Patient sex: M
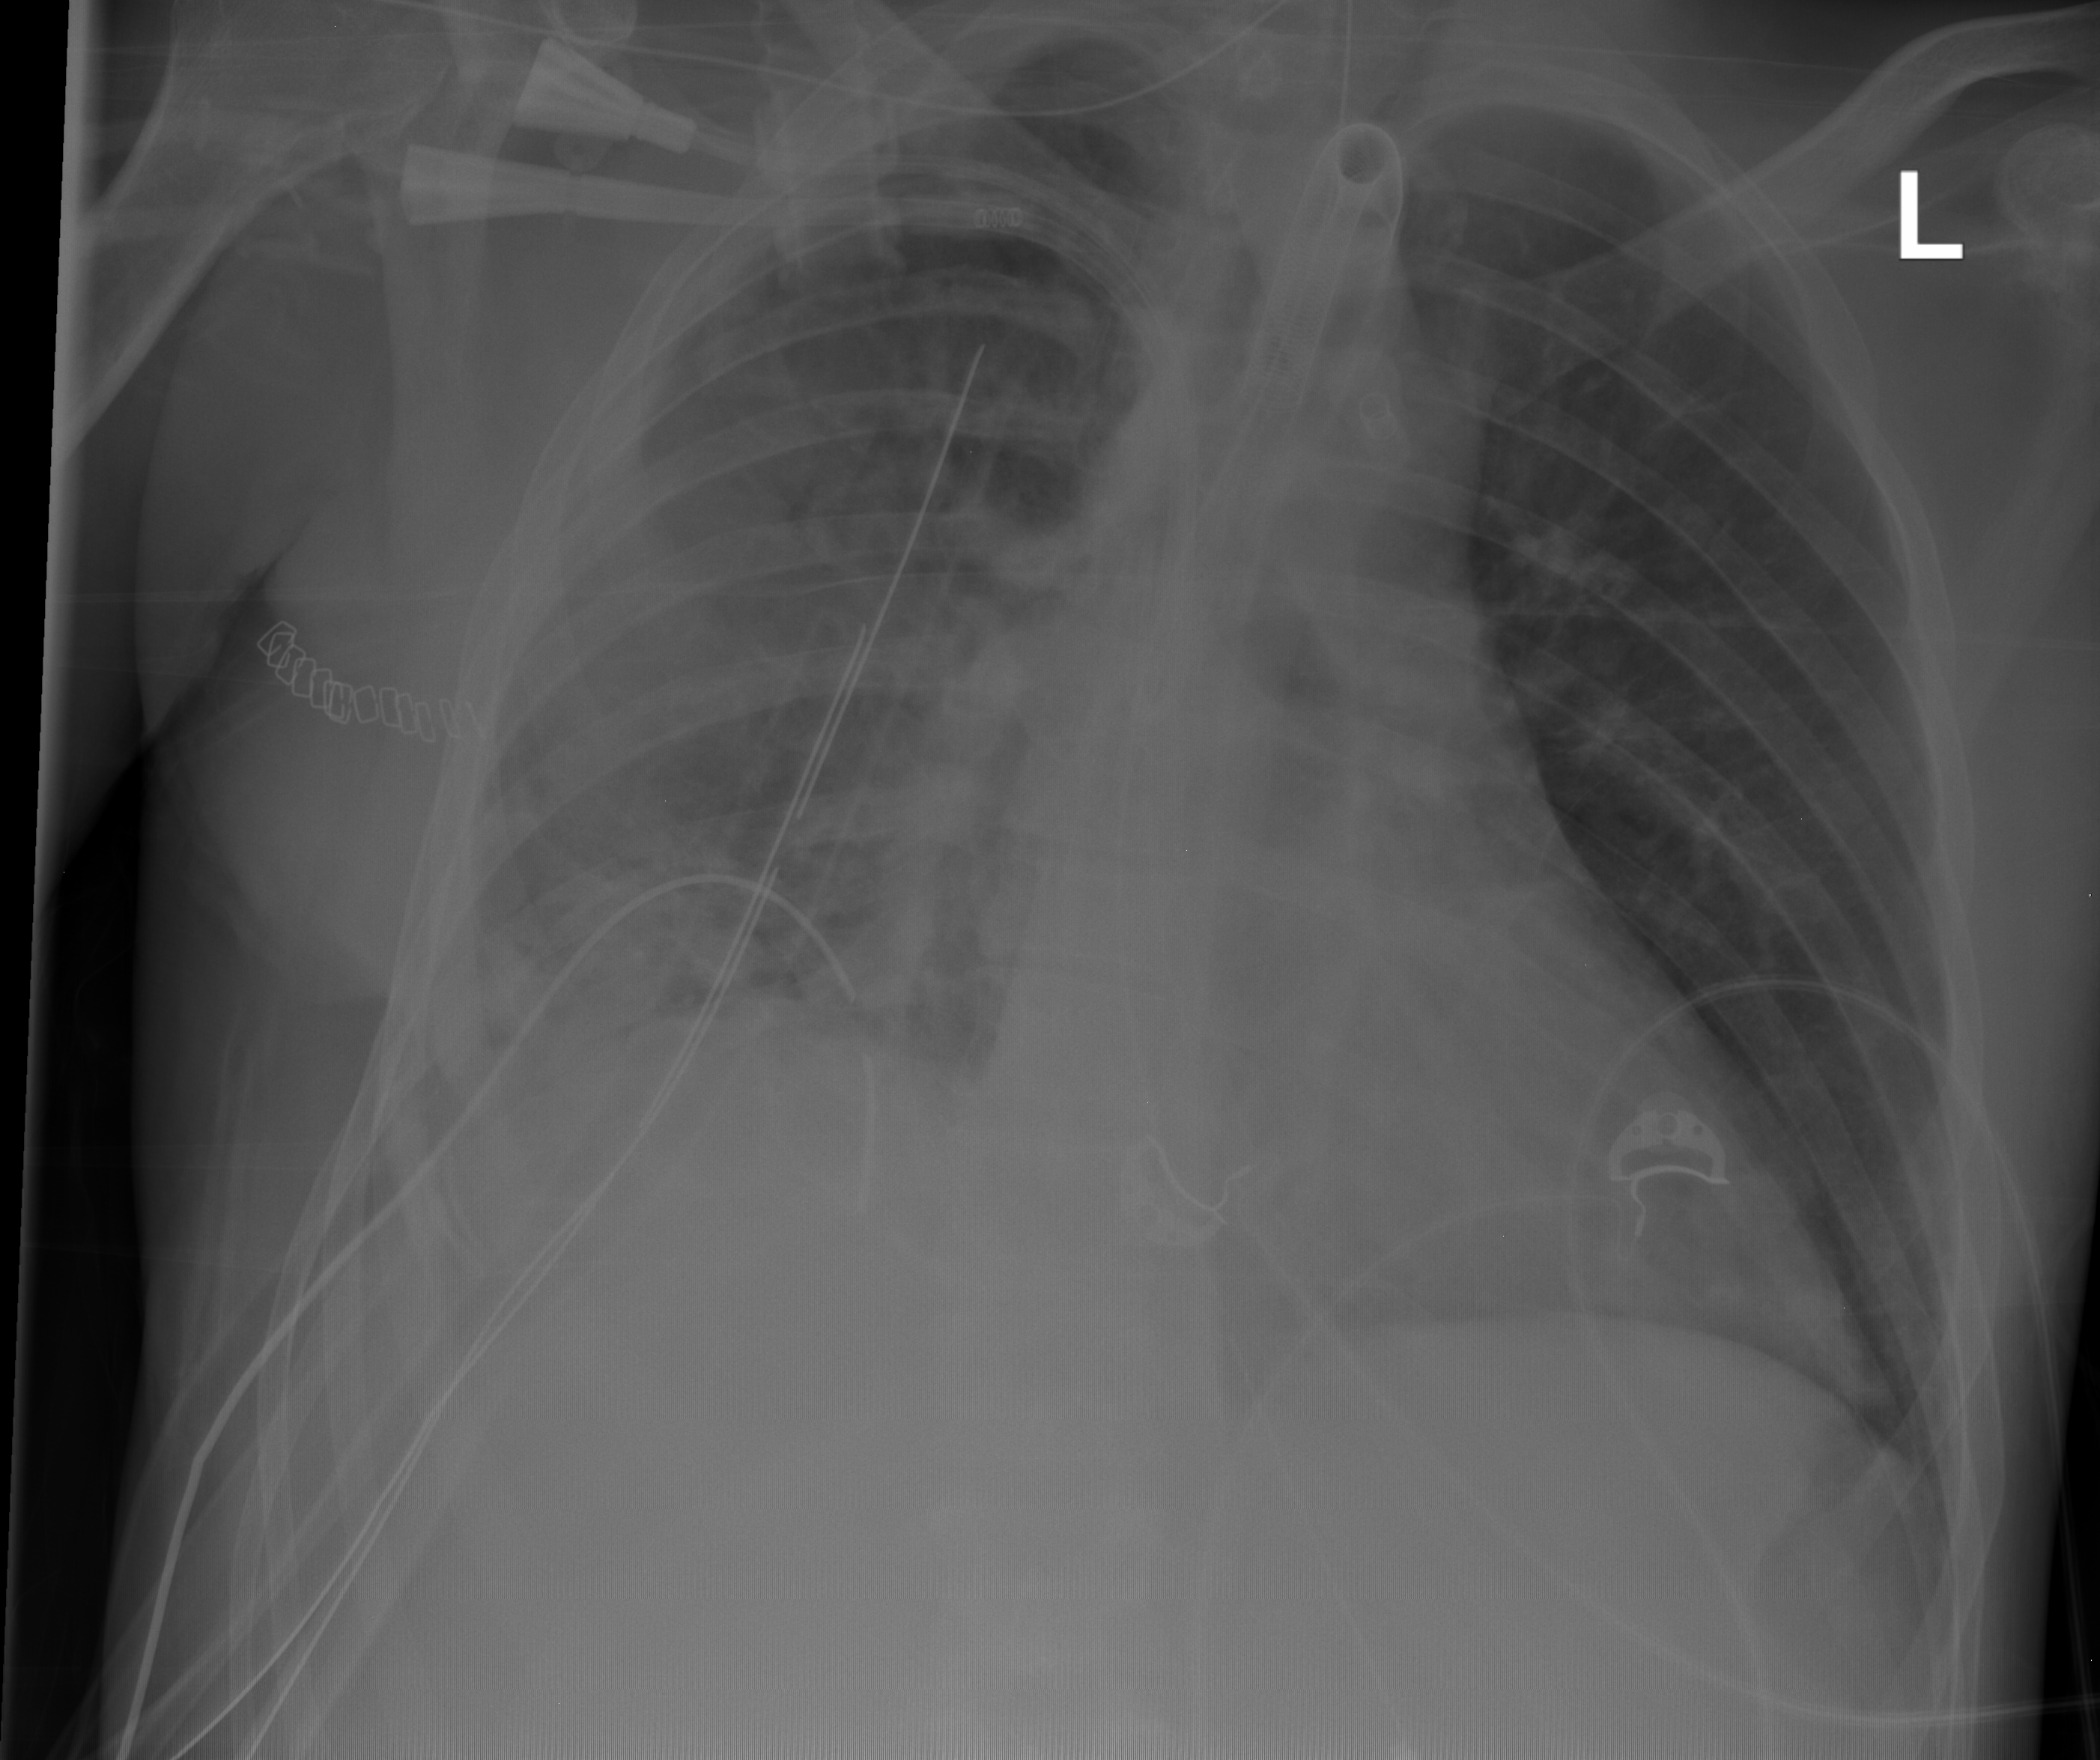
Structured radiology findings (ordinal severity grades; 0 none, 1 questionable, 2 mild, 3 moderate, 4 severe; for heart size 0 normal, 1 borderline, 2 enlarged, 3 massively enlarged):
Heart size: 1
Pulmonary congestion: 0
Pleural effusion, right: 2
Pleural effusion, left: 0
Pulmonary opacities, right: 2
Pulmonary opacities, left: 0
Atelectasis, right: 3
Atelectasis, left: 0